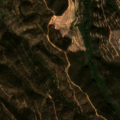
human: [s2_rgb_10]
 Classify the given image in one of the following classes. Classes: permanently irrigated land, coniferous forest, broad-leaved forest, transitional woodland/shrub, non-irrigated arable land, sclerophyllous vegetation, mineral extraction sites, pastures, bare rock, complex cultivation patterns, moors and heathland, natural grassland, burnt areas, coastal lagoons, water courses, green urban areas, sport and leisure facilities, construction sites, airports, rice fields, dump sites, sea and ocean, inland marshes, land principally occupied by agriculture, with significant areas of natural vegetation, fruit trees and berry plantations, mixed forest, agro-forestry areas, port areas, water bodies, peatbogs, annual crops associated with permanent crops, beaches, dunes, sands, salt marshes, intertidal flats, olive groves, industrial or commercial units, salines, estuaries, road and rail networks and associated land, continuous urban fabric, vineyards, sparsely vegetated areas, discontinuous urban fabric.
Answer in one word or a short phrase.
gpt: broad-leaved forest